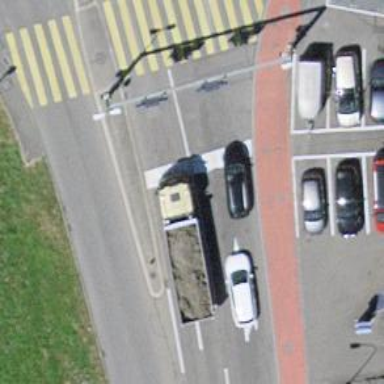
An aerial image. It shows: Secondary road with asphalt surface.